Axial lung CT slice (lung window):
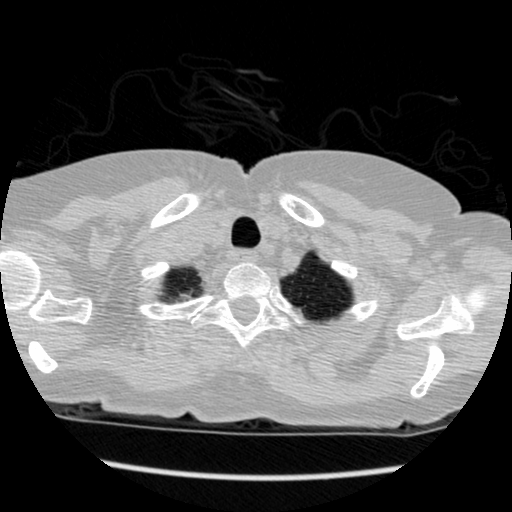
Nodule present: no